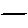
Label: line